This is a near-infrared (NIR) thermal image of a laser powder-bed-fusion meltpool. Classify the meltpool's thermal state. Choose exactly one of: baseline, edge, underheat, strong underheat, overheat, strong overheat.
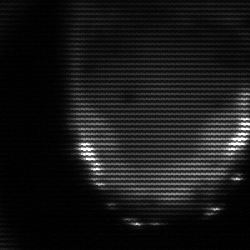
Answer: edge